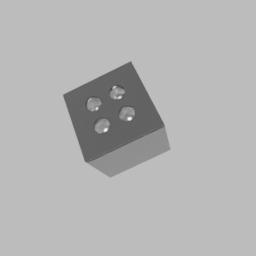
Label: lighting